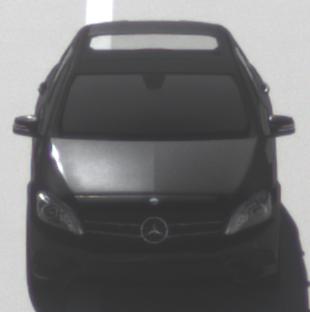
Make: Mercedes-Benz
Model: A 180
Detailed model: A-Class (176)
Model produced from: 2012/09
Model produced until: 2015/07
Doors: 5
Color: black
Road condition: dry road
Daytime: morning or afternoon
Contrast: high contrast